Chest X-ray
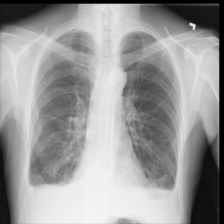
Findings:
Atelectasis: negative
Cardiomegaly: negative
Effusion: positive
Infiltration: negative
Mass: negative
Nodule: negative
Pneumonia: negative
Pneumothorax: negative
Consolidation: negative
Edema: negative
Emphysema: negative
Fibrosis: negative
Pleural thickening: negative
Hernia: negative